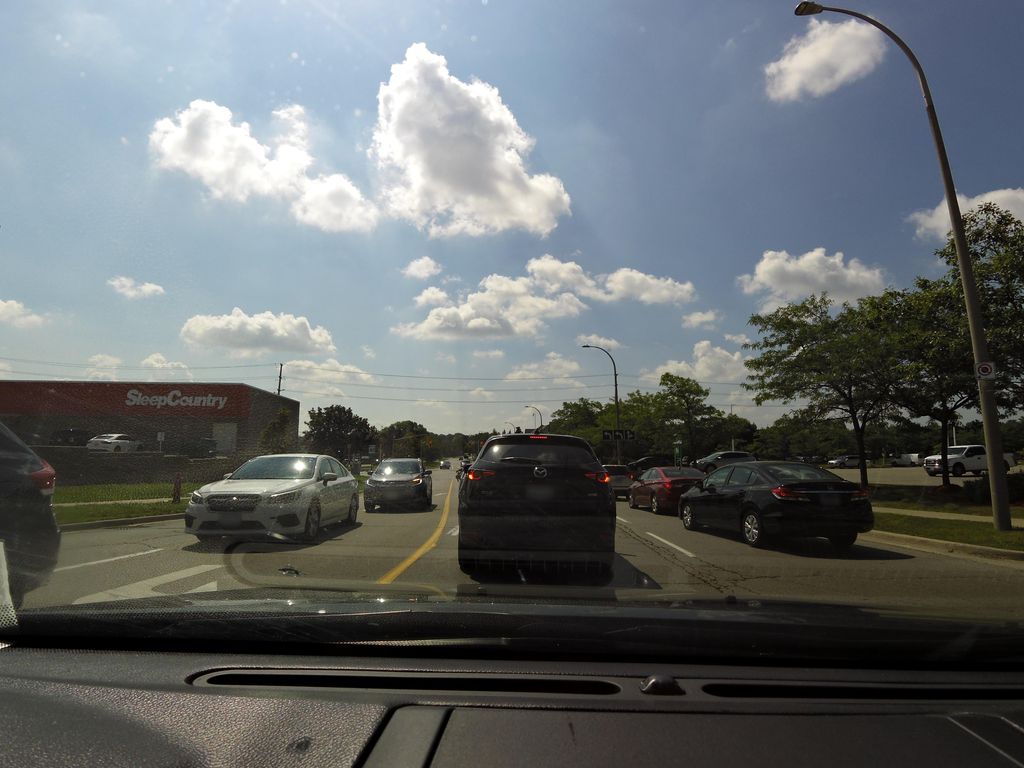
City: hamilton